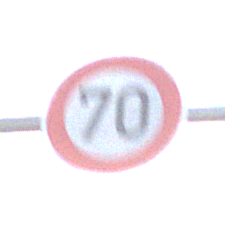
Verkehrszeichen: Geschwindigkeit70
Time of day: SunriseSunset
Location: Outdoor (Nature)
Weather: PartlyCloudy
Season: NotSpecified
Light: Natural